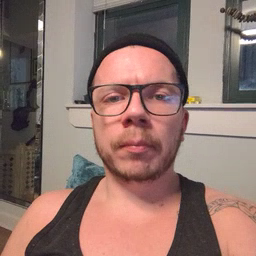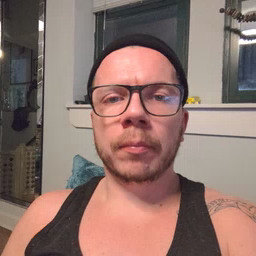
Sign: drink